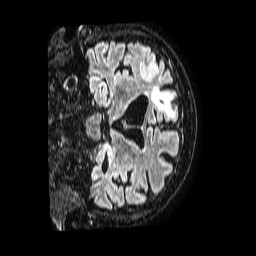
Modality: FLAIR
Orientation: coronal
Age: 47
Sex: female
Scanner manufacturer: philips
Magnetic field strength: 1.5 T
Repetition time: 4.8 s
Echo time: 0.3 s